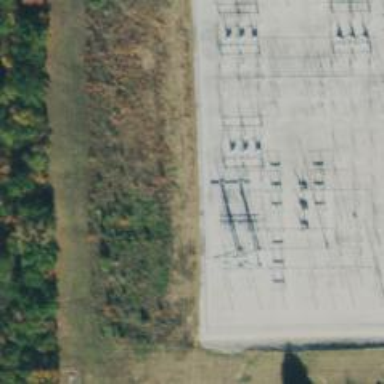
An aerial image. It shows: Switch used for power control.